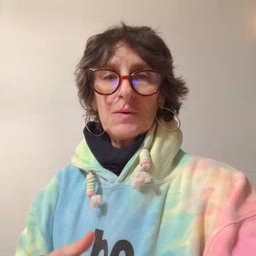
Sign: tomorrow